Field crop: maize
Growth stage: 2
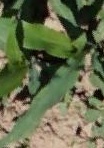
Species: maize